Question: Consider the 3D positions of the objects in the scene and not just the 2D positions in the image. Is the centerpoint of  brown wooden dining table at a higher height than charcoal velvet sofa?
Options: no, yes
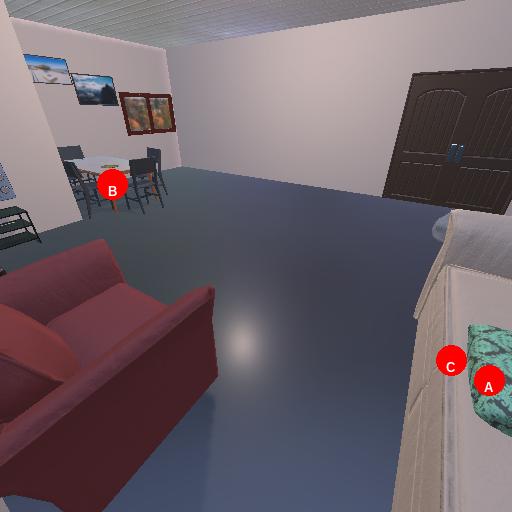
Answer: no